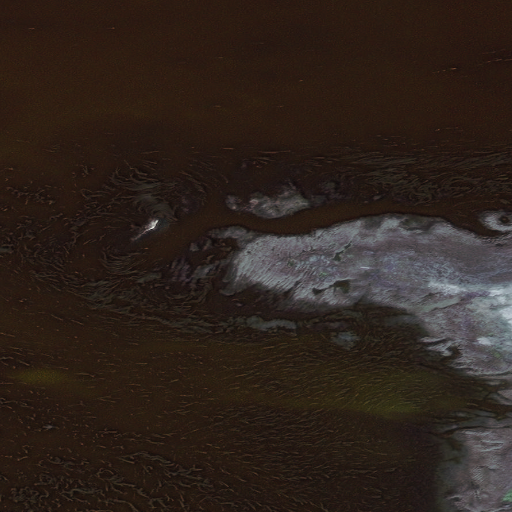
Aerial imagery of cape in Alaska named Idaliuk Point containing only unknown